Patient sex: M
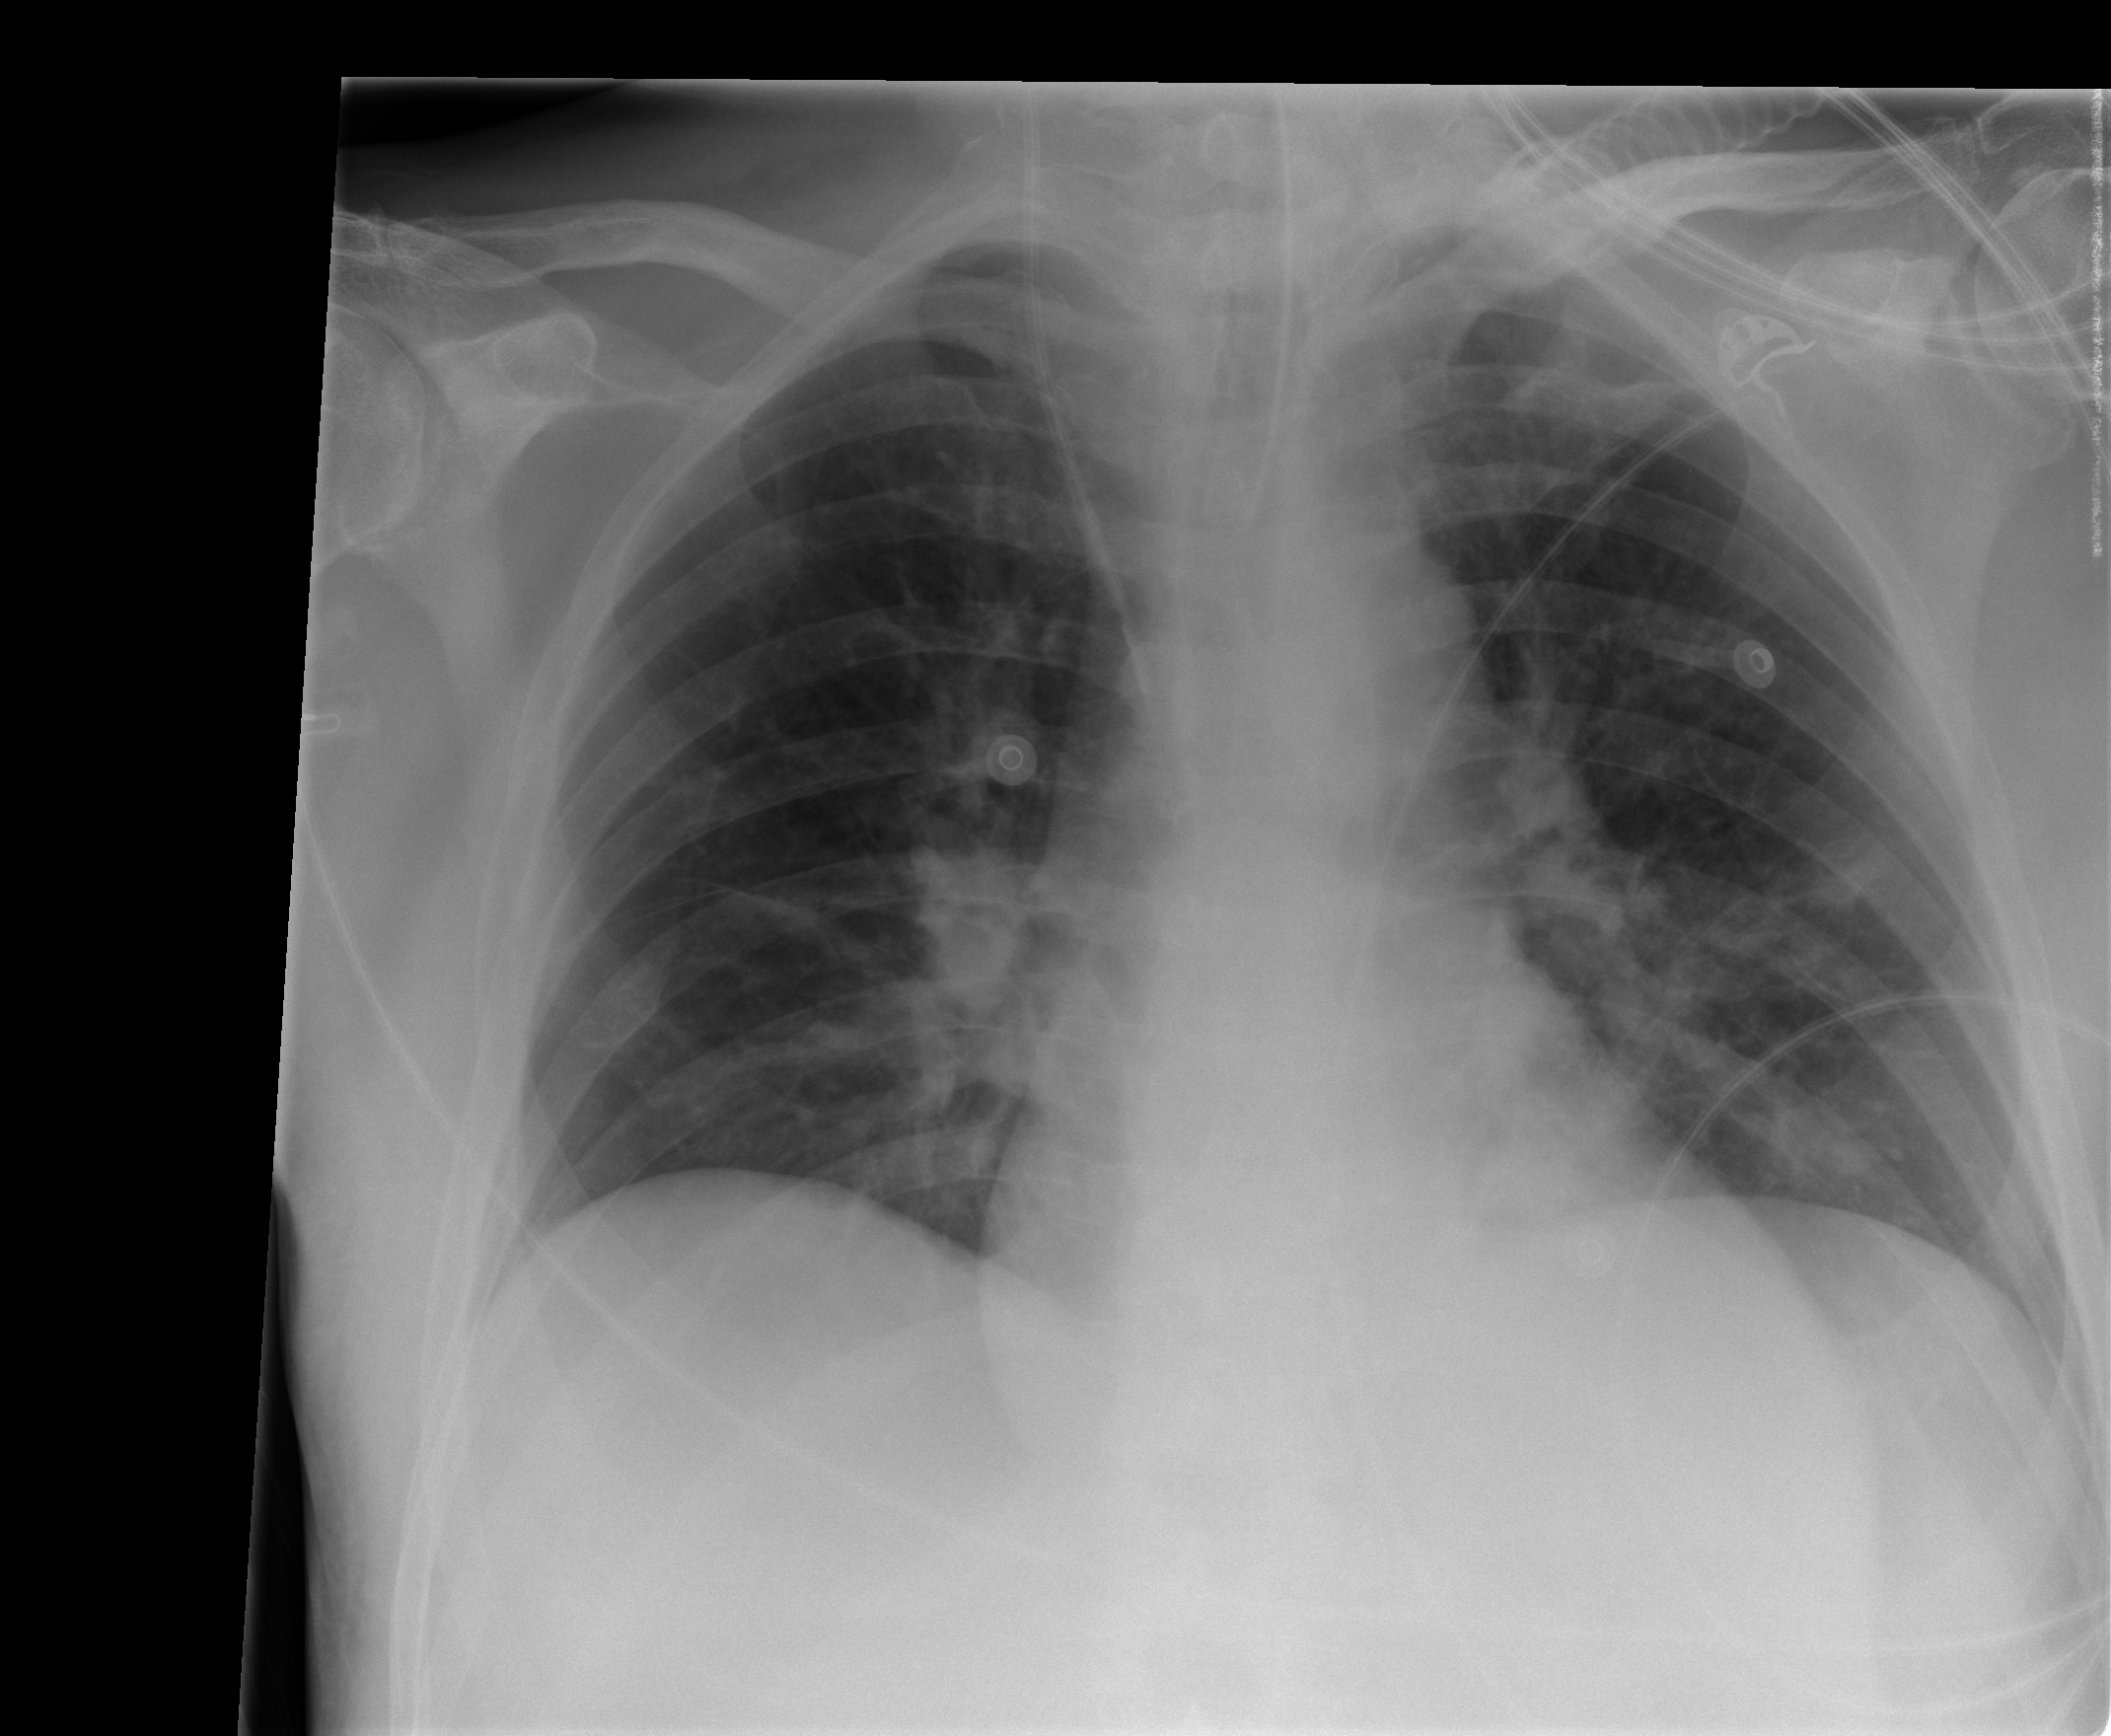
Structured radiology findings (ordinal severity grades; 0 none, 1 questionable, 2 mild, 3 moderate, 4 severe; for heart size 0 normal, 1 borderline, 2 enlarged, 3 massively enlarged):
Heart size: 0
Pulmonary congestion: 1
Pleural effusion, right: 0
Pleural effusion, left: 0
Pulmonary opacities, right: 0
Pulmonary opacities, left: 0
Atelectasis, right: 2
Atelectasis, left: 2